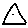
Label: triangle